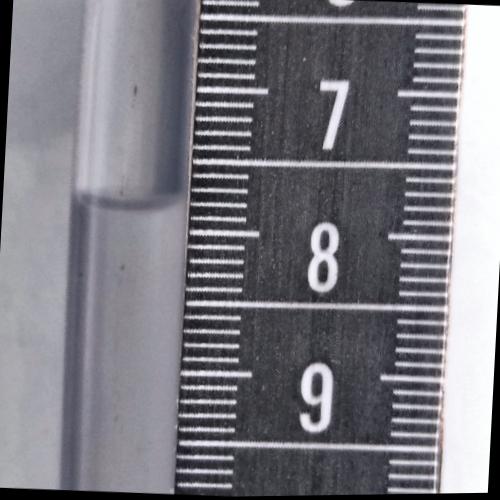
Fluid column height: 7.8 cm